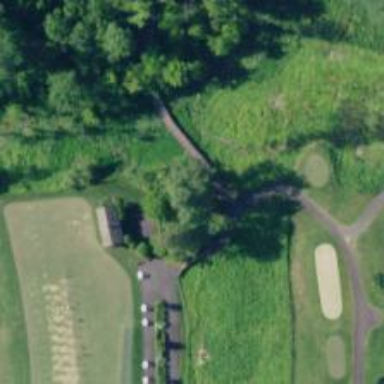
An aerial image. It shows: Footway that serves as golf path.